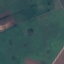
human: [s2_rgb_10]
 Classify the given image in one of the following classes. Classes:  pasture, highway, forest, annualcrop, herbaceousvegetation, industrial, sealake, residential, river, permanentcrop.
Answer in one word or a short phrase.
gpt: Pasture